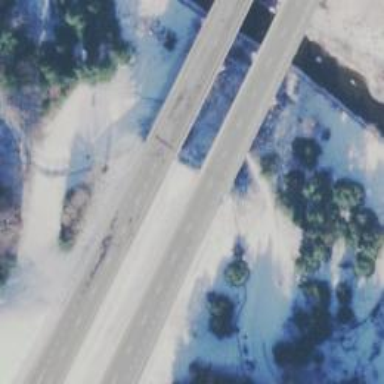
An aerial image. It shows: Viaduct bridge on asphalt motorway.